Question: I usually have this nice way in to convert normal number format to hour and minutes format using simple cell custom formatting which turns out like this:

Now I can't seem to find a similar to do this in visual basic 2010 or in sql 2000 so does any one know of a way to do it.
Thanks in advance.
the brackets in HH :mm are to keep the hours figure from rounding to 0 after every 24 hour lap.
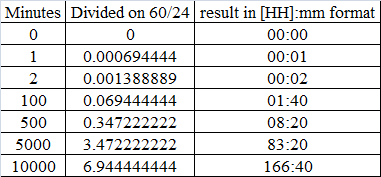
Answer: Try this:
'''
Public Function FormatHoursAndMinutes(totalMinutes As Integer) As String
Dim span As TimeSpan = TimeSpan.FromMinutes(totalMinutes)
Return String.Format("{0:00}:{1:00}", CInt(Math.Floor(span.TotalHours)), span.Minutes)
End Function
'''